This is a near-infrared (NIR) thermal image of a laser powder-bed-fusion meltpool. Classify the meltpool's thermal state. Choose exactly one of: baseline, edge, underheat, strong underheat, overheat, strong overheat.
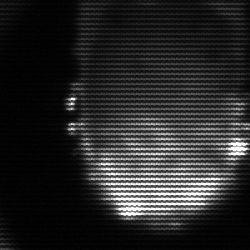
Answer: baseline